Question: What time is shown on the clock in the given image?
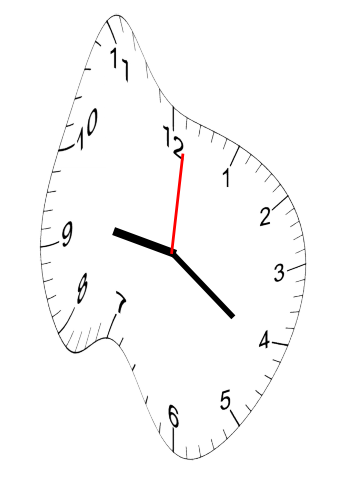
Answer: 09:21:01